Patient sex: M
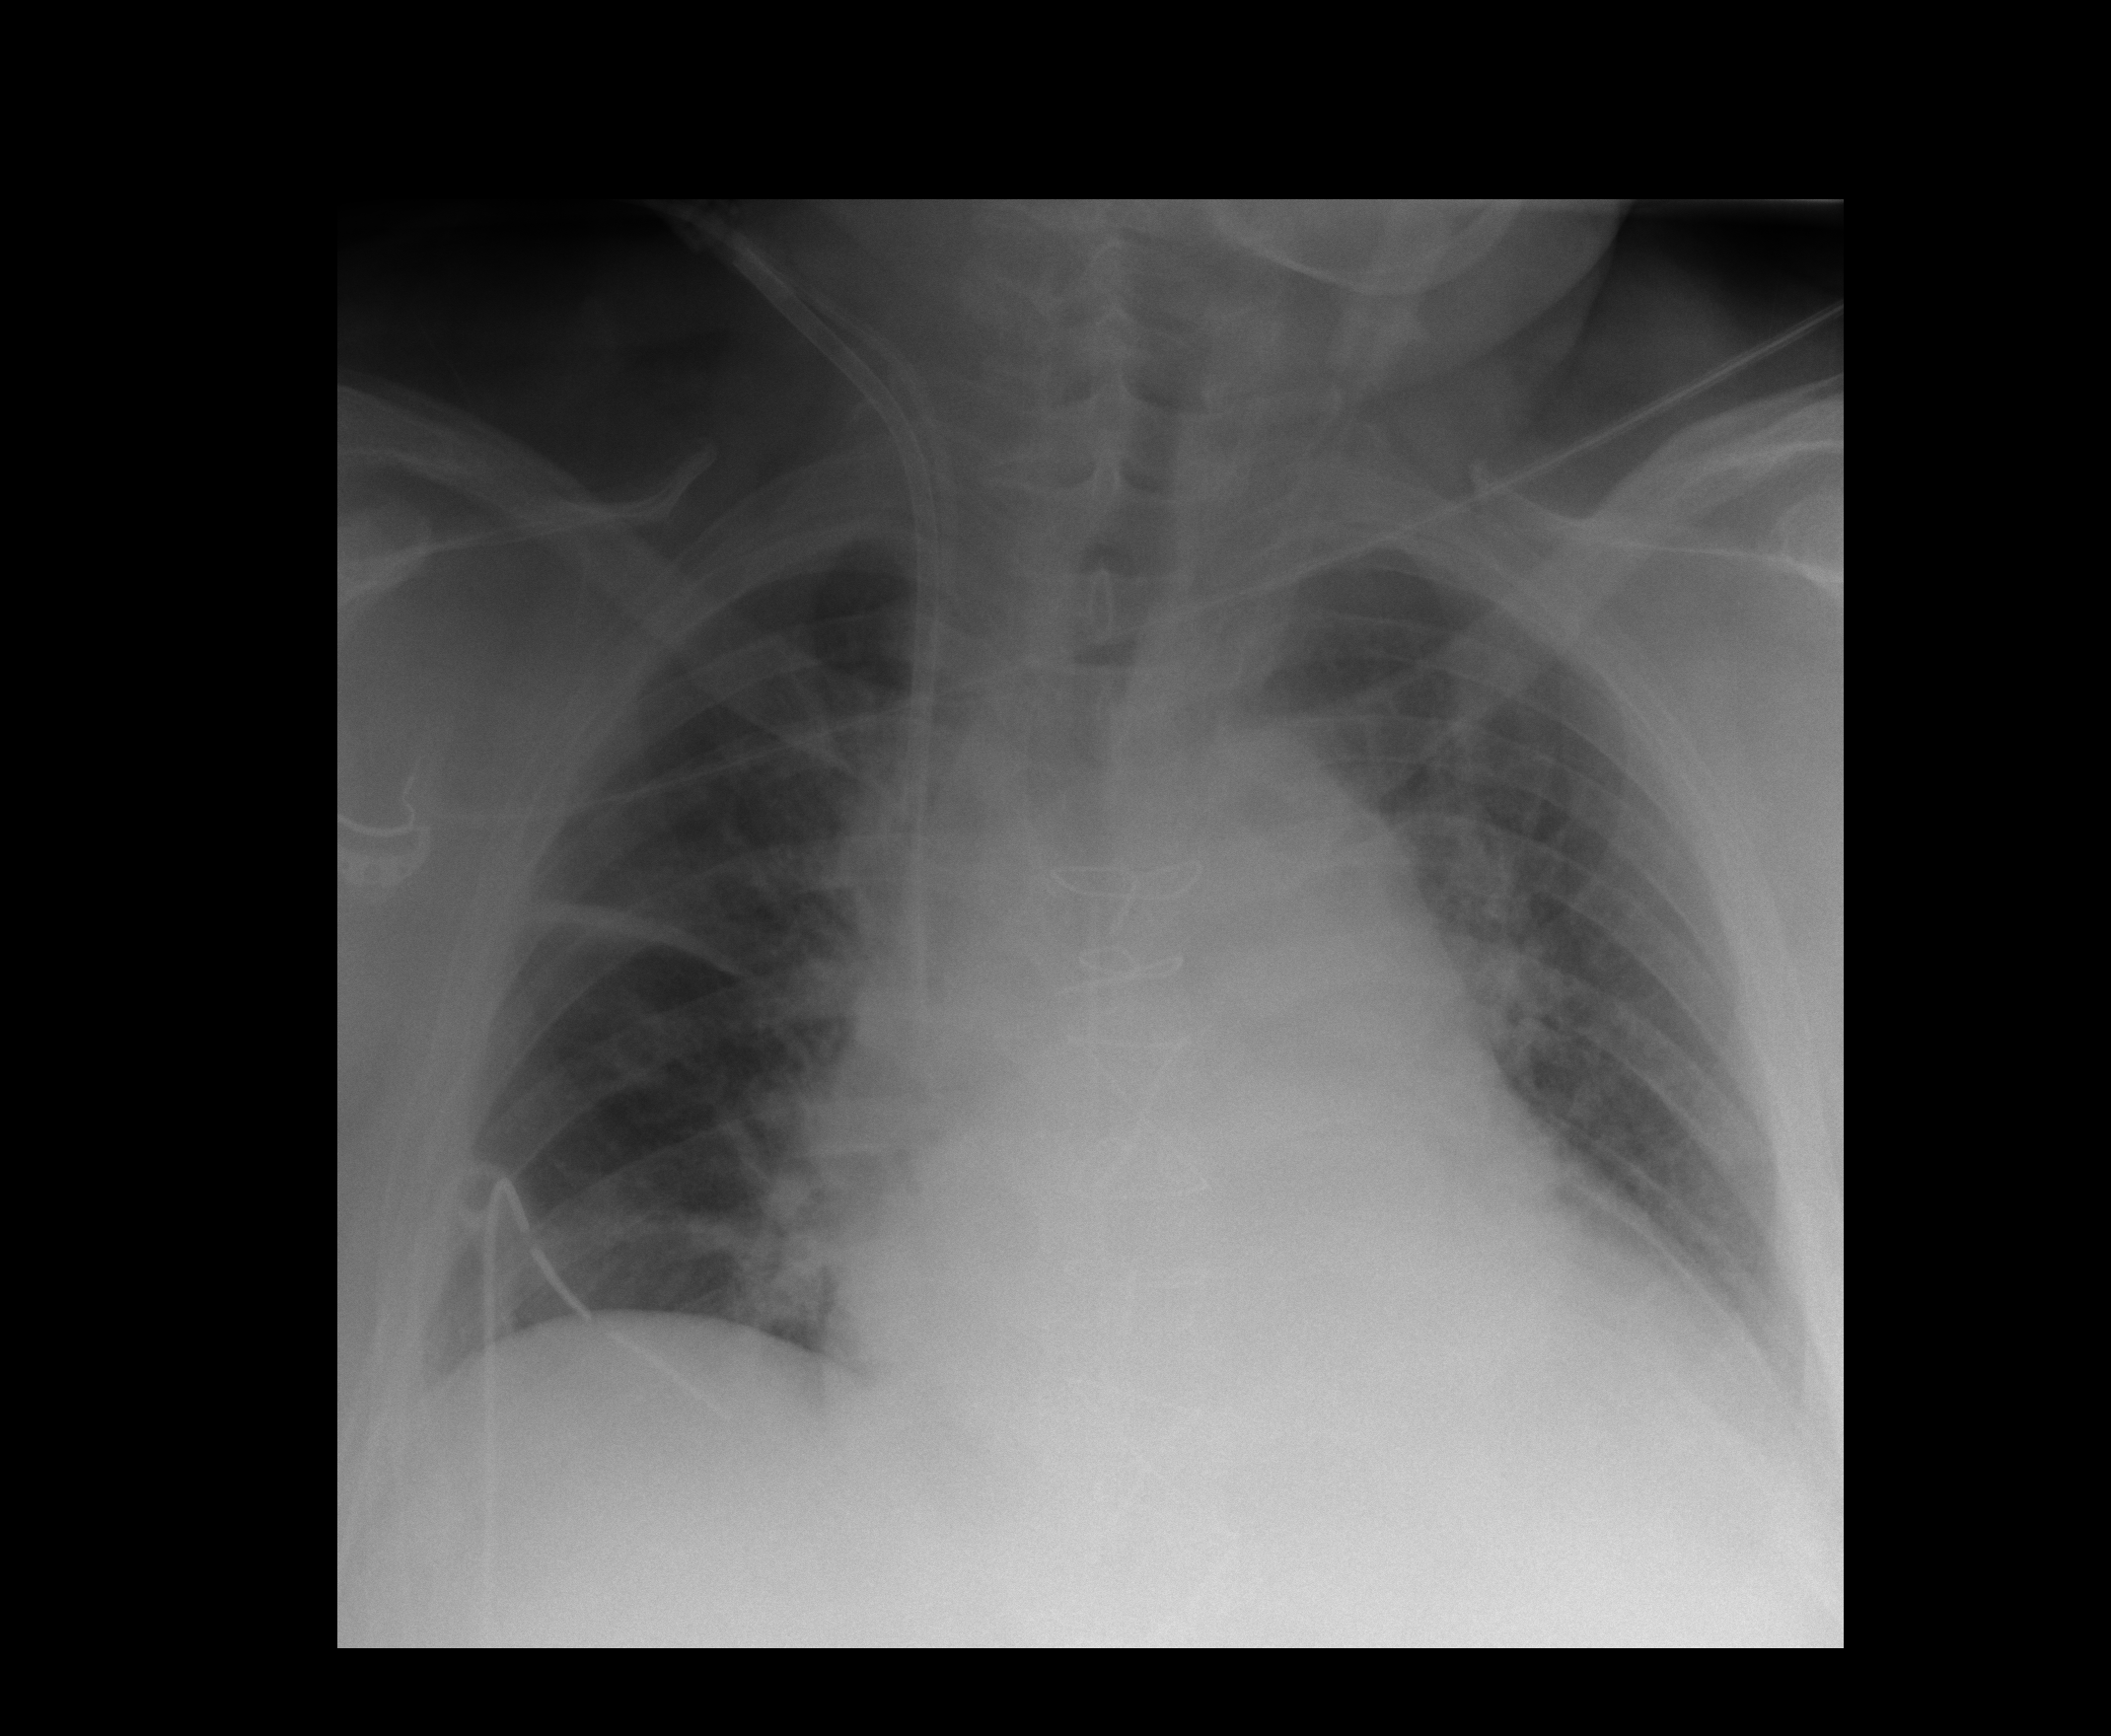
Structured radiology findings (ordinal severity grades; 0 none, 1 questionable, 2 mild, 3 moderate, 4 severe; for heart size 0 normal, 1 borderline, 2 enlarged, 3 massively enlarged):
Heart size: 2
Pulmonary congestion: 0
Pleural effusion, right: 0
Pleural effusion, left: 1
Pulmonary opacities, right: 0
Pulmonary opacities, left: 0
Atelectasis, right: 2
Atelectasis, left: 2